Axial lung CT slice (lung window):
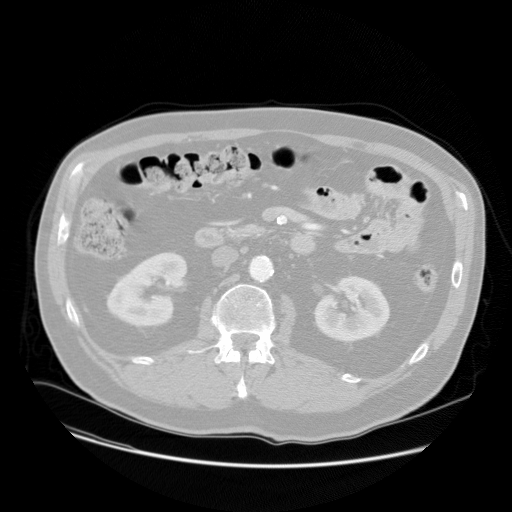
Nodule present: no